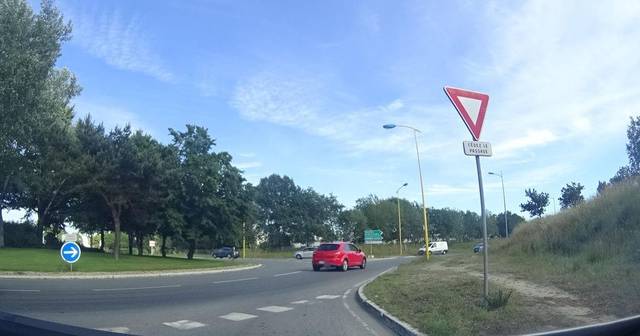
Region: France
Coordinates: 47.677, -2.775